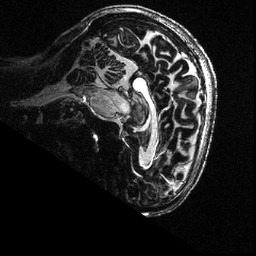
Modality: T1w
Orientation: sagittal
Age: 35
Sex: female
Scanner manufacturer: siemens
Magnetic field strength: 7 T
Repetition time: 4.3 s
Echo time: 0.00227 s